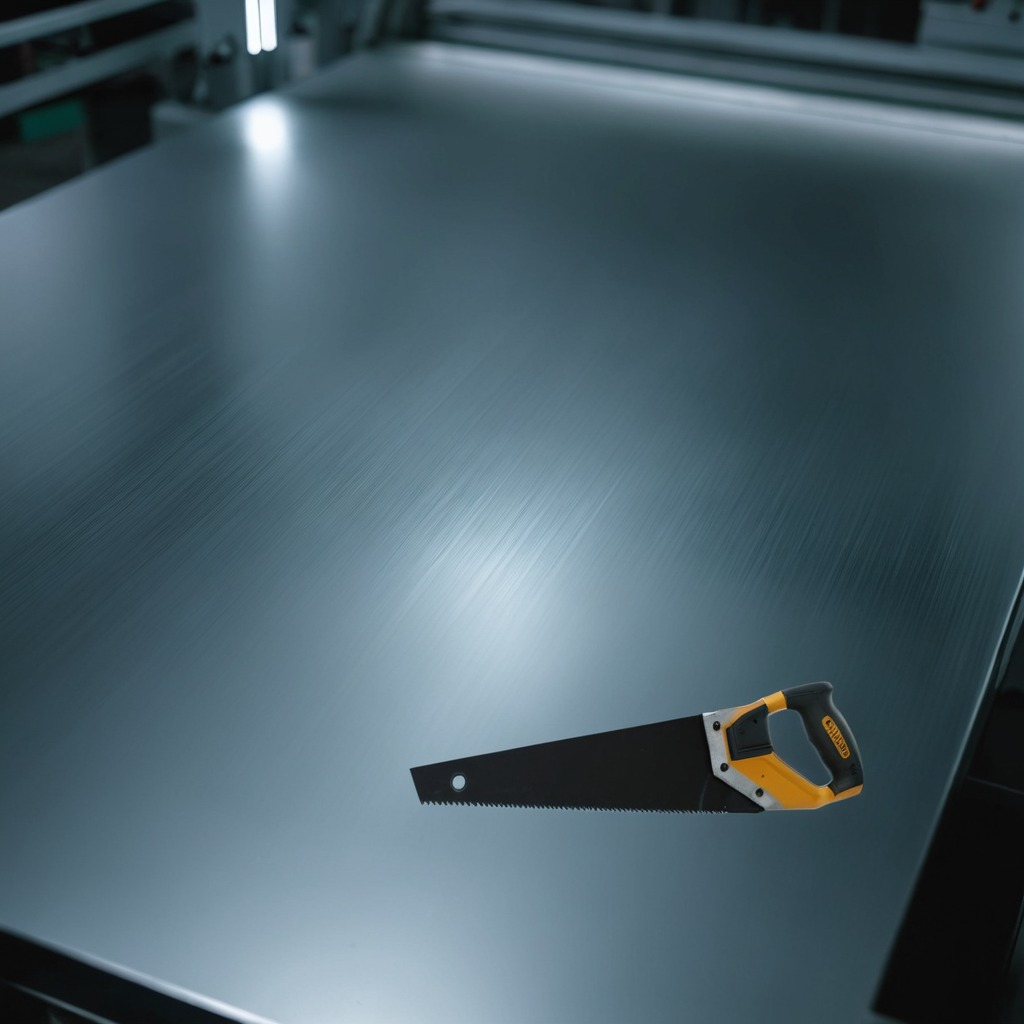
A metal saw is lying on the metal table in a machine shop under fluorescent lights.